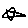
Label: star